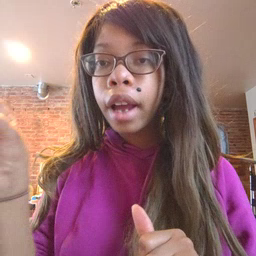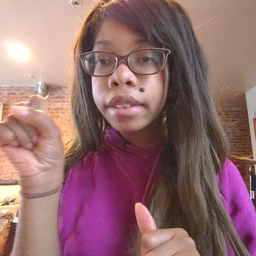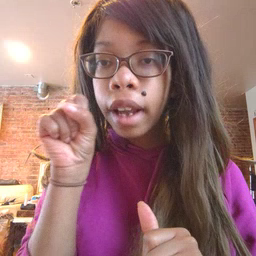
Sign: carrot